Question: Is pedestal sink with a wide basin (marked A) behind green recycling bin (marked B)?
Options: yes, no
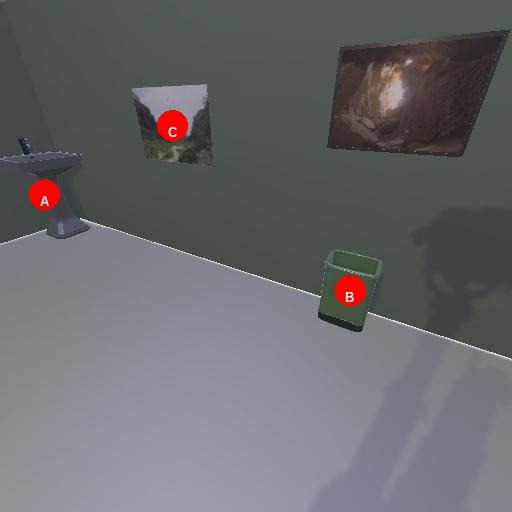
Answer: yes